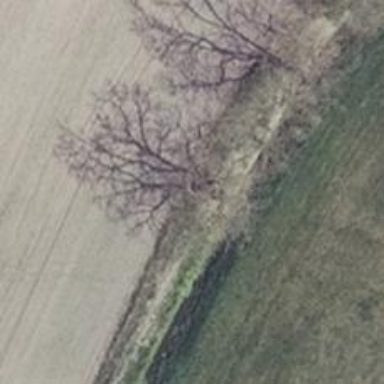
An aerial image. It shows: Row of deciduous broadleaved trees.